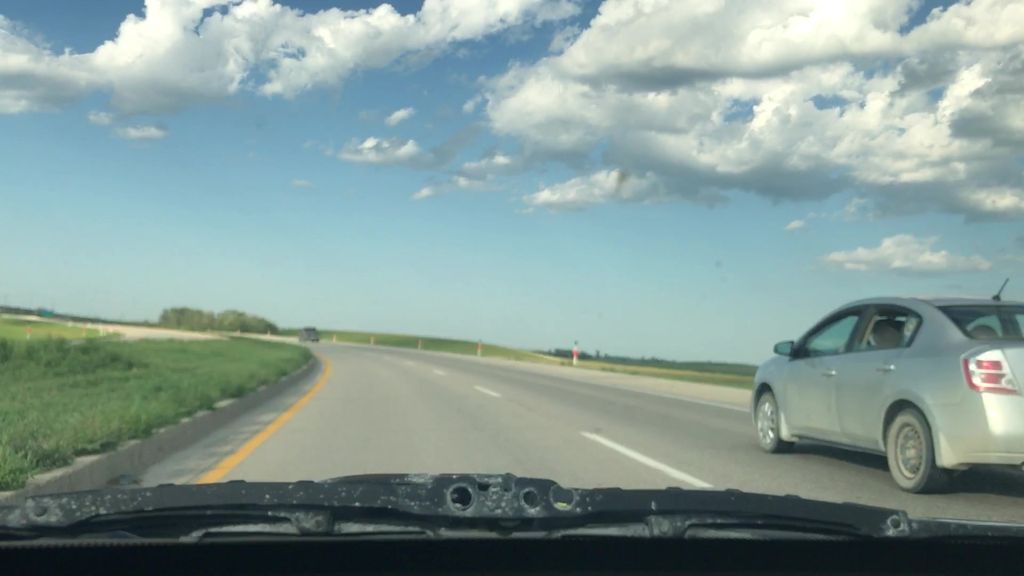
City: winnipeg